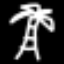
Label: palm tree